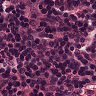
Metastatic tissue present: no